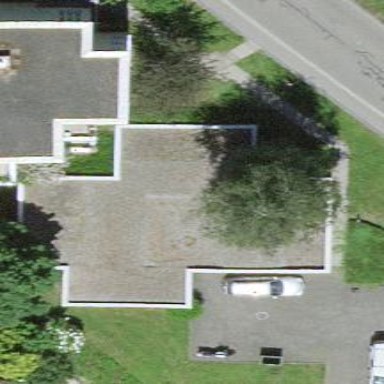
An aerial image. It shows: Group of garages.